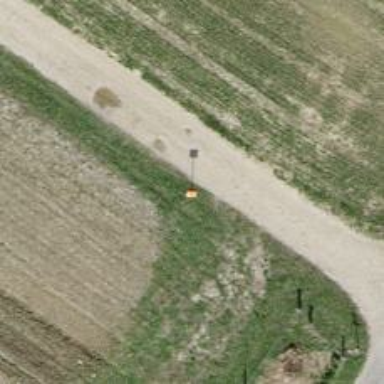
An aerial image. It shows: Orange aerial marker.